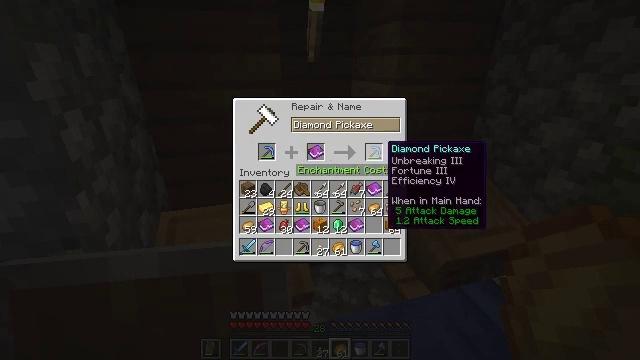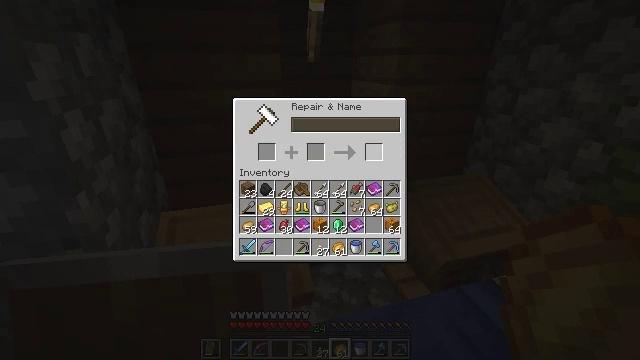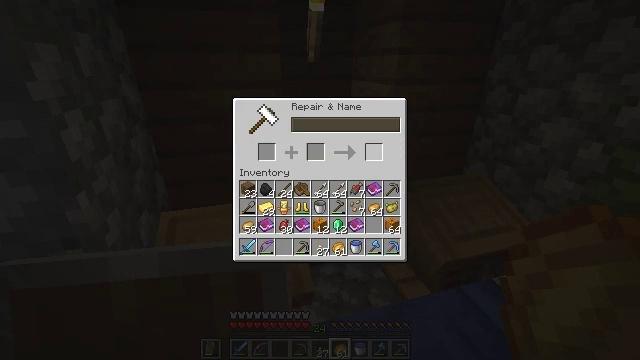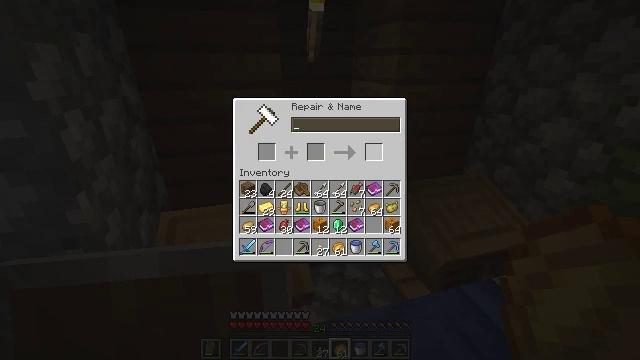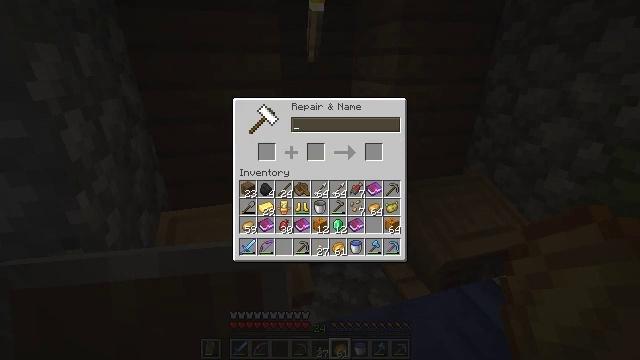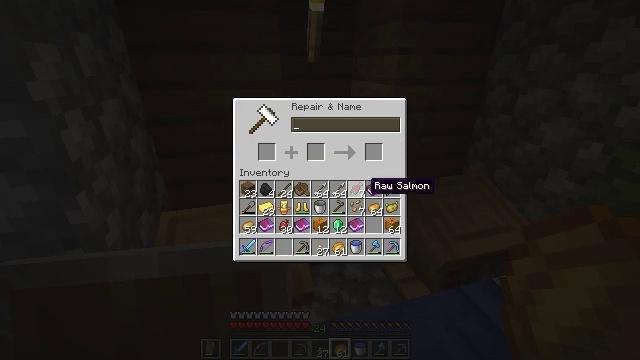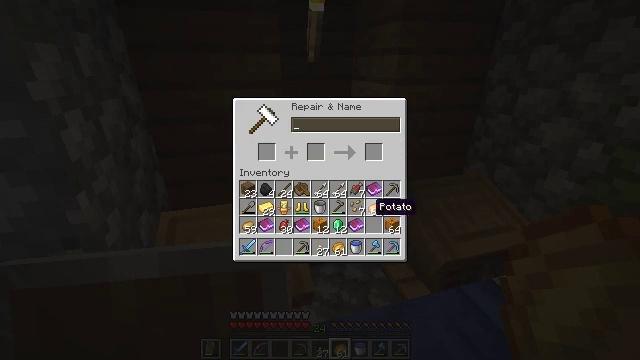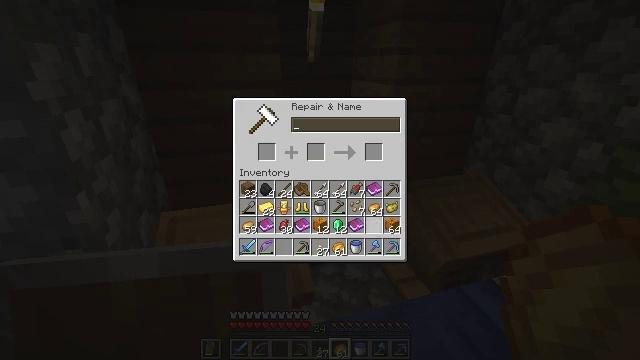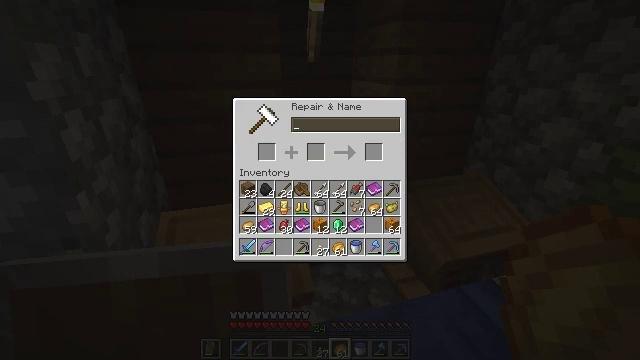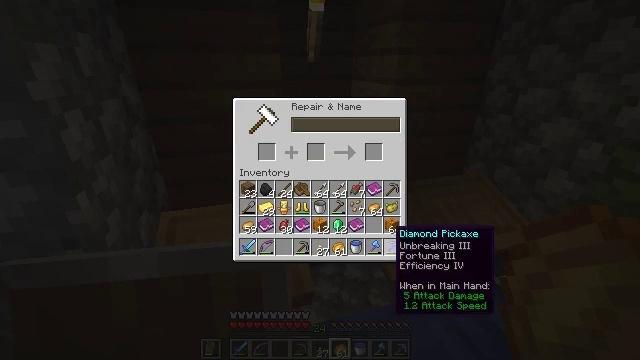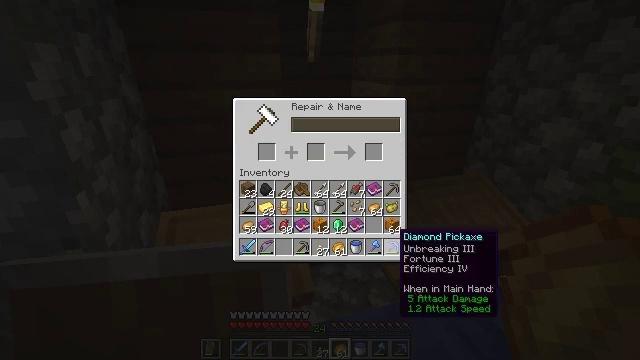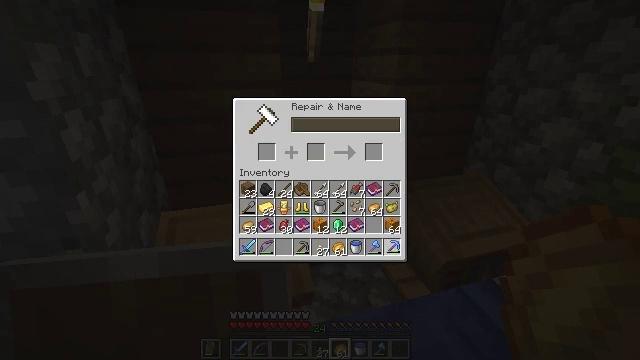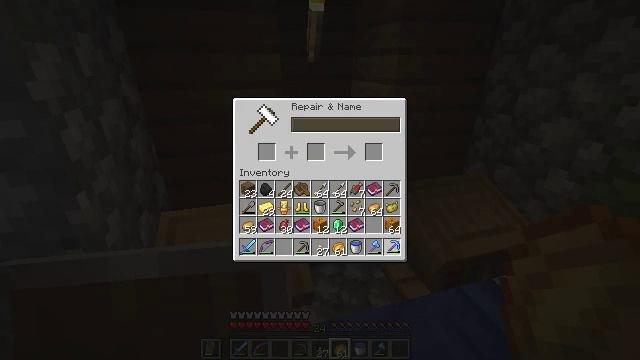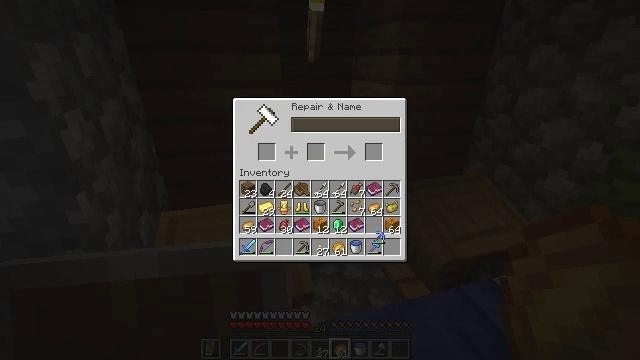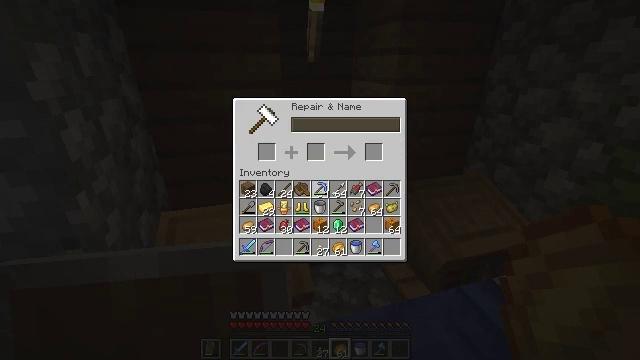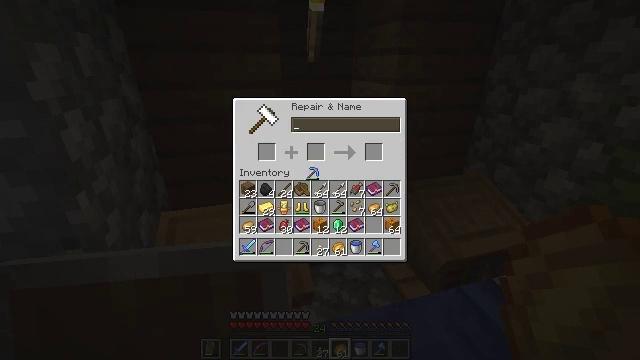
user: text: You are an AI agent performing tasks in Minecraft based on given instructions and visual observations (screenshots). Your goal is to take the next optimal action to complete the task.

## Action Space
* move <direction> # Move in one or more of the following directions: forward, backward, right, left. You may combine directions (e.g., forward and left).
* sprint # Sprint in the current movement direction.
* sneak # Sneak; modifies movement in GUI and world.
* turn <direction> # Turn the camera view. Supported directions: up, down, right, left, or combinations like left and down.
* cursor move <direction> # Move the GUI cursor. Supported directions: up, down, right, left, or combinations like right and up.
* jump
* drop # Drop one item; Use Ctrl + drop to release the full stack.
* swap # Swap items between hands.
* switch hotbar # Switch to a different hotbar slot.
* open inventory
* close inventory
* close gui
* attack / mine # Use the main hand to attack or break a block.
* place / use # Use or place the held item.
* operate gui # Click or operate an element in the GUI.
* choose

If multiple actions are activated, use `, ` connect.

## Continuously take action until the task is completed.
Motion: motion action
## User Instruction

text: Combine melon slices to craft a melon.
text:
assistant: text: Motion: sneak, operate gui
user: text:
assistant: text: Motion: sneak, operate gui
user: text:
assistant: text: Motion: sneak
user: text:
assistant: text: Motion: sneak, cursor move left and down
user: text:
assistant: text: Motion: cursor move left and down
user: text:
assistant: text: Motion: cursor move down
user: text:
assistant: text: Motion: cursor move down
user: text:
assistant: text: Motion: cursor move right
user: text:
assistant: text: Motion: cursor move right and down
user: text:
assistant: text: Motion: no_op
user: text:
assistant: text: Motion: operate gui
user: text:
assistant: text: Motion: operate gui
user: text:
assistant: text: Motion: cursor move left and up
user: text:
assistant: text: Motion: cursor move left and up
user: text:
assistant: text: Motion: cursor move left and up
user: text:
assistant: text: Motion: cursor move left and up
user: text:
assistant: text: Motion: cursor move left
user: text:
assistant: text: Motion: cursor move left
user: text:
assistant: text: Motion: no_op
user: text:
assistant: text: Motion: operate gui
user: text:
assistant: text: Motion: operate gui
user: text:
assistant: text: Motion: no_op
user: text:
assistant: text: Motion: no_op
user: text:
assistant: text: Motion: no_op
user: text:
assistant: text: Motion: no_op
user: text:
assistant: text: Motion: cursor move right and down
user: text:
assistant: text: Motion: cursor move right and down
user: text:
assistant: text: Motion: no_op
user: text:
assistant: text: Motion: cursor move left
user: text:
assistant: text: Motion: cursor move left